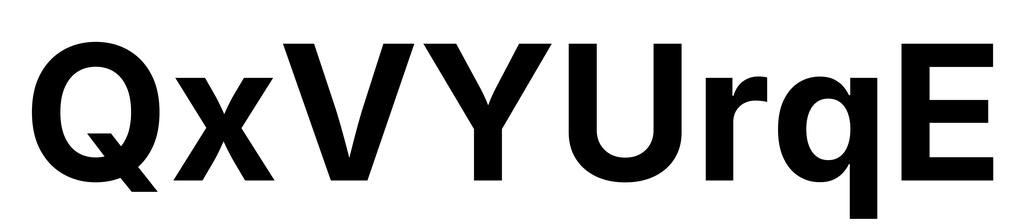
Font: Inter_Bold